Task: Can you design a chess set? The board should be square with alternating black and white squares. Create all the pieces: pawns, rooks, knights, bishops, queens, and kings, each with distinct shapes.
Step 4299:
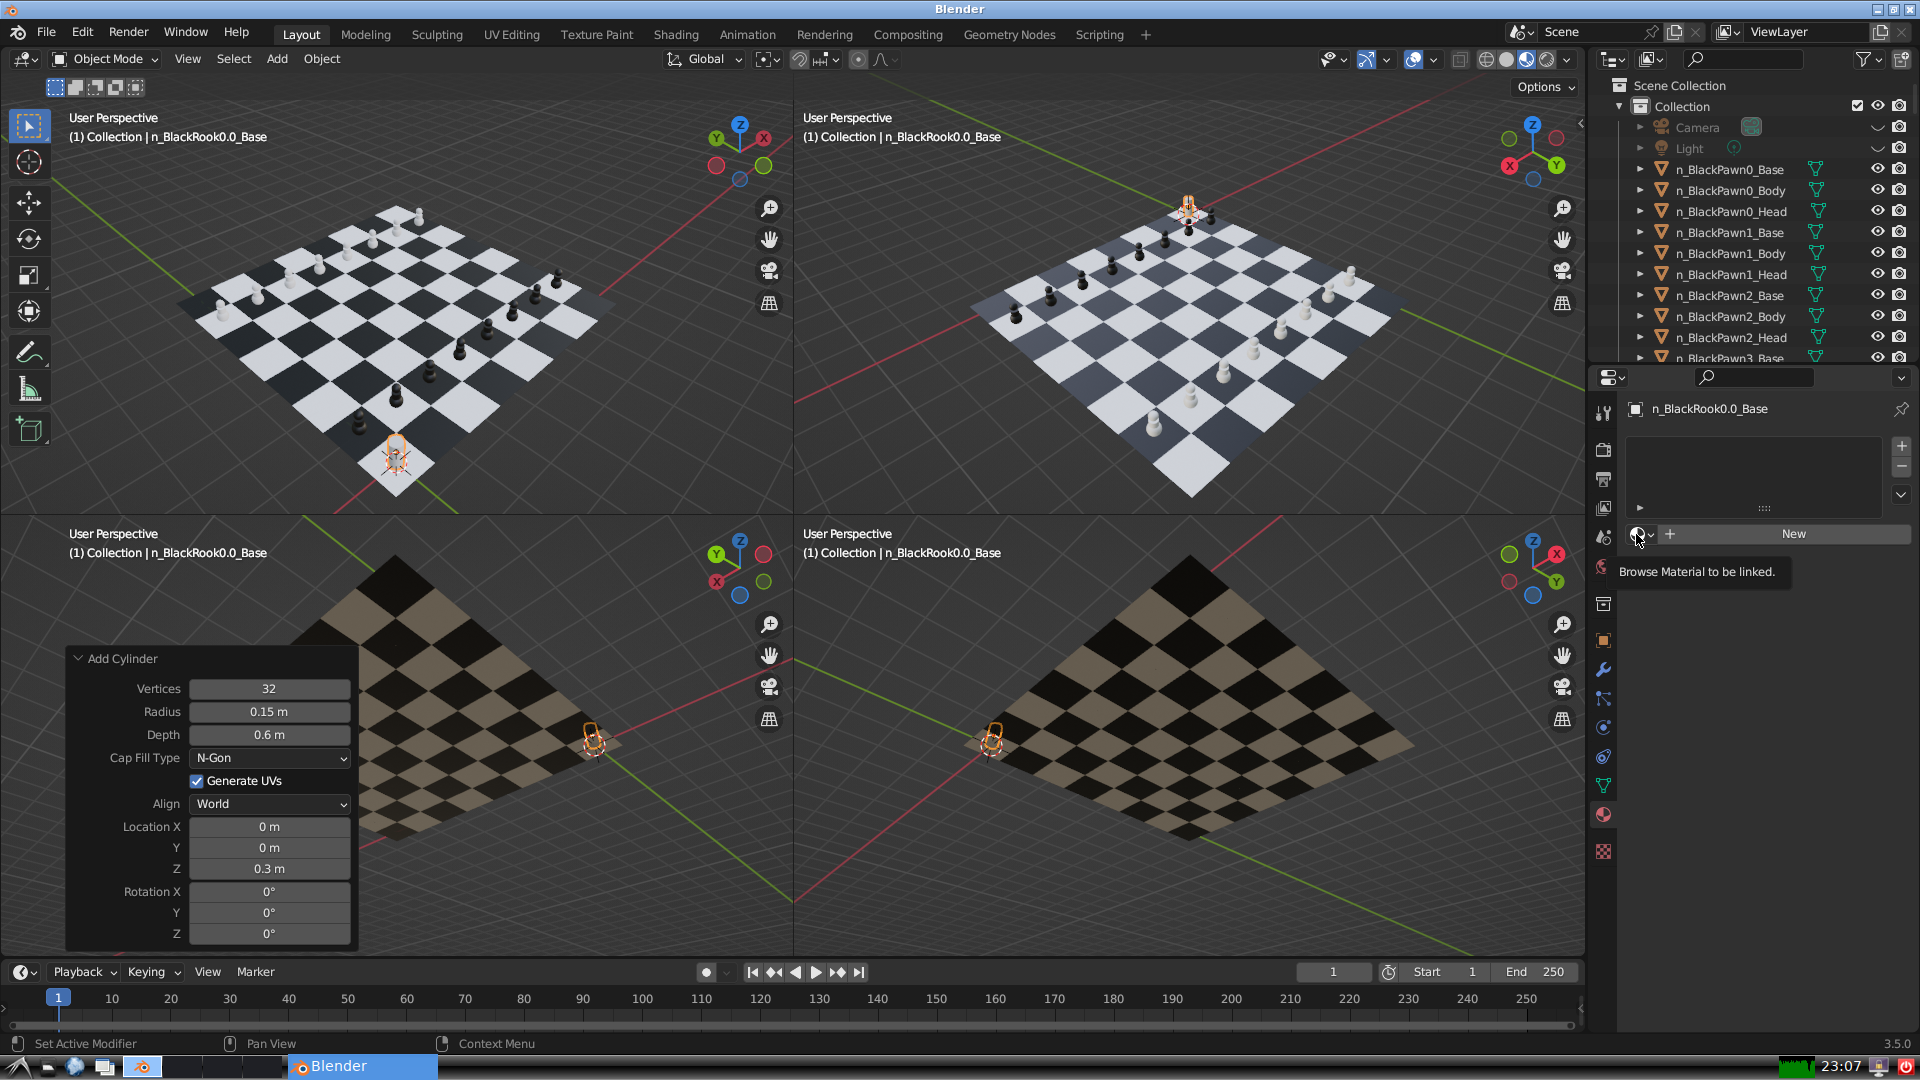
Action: click: no